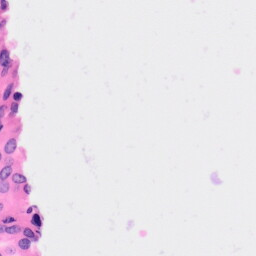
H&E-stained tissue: Kidney